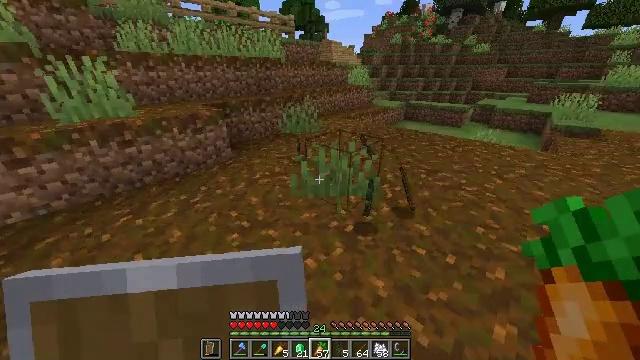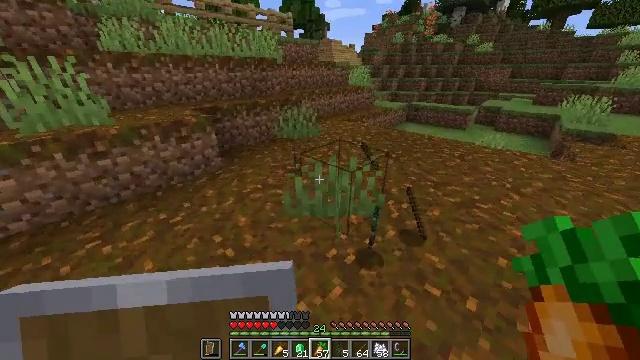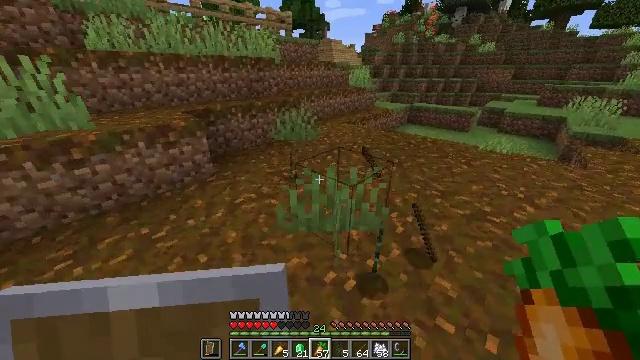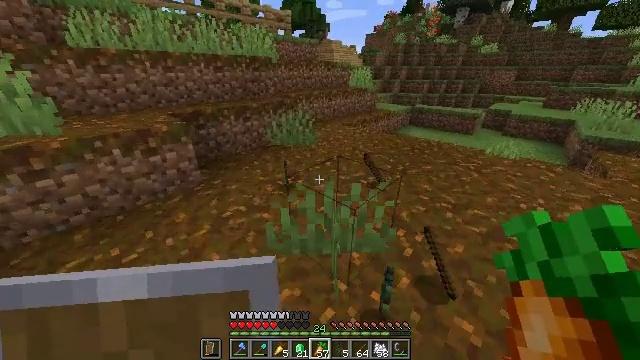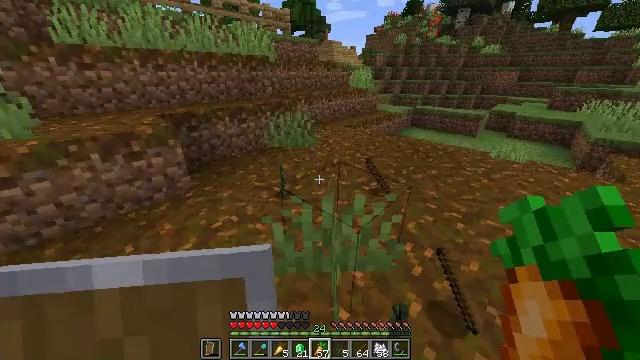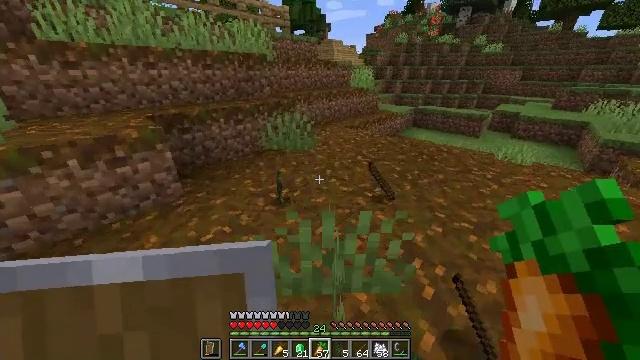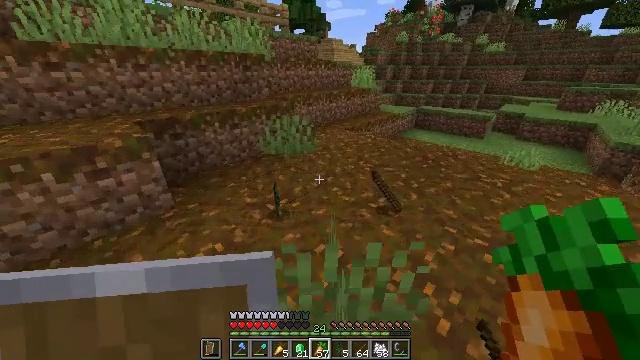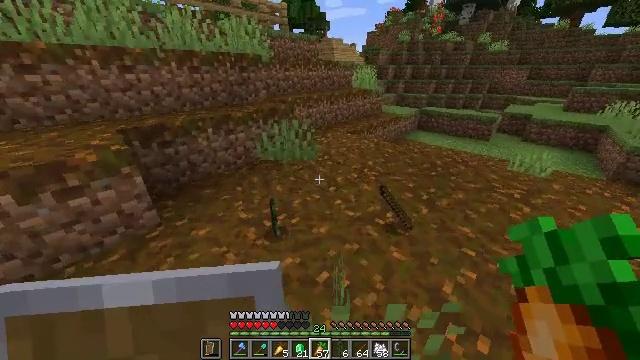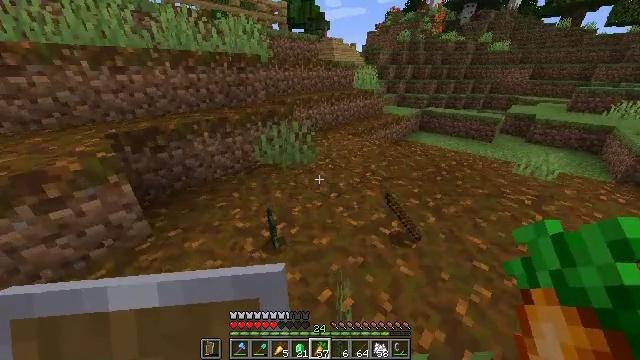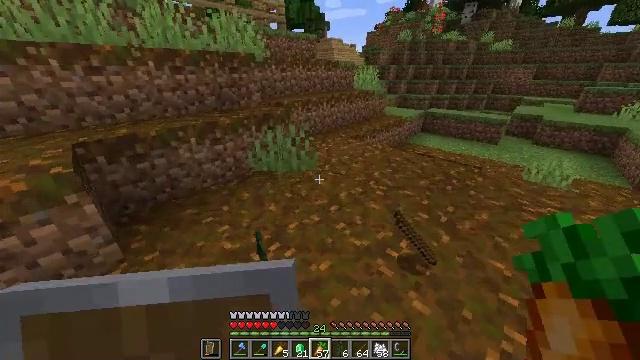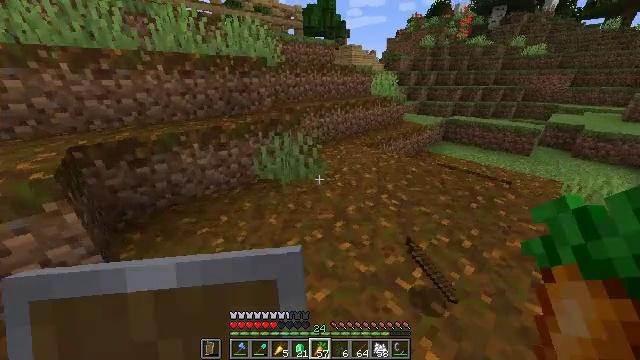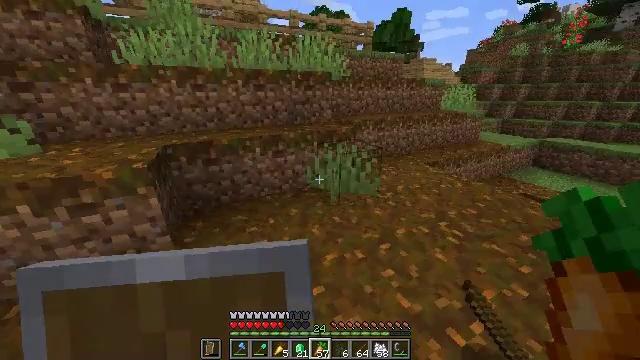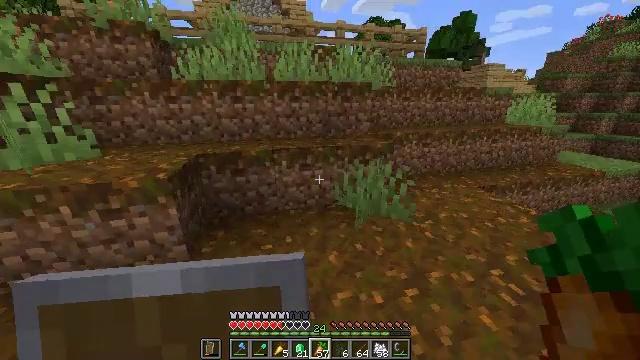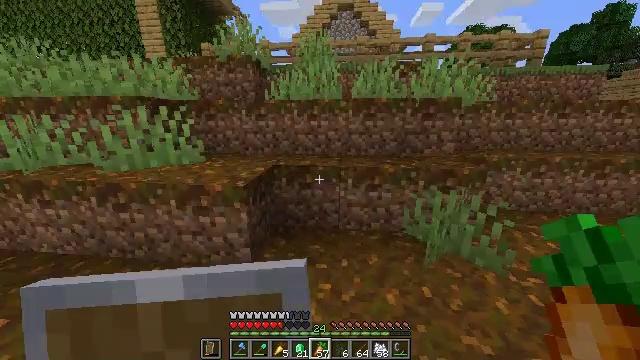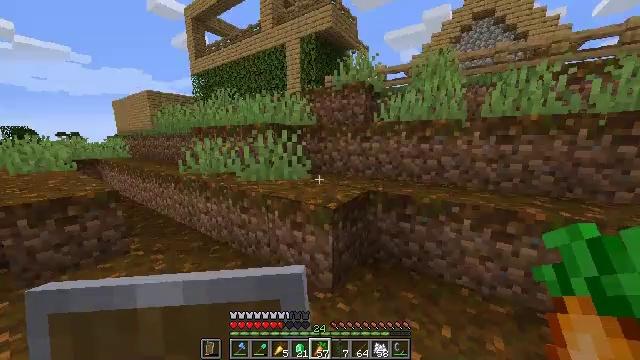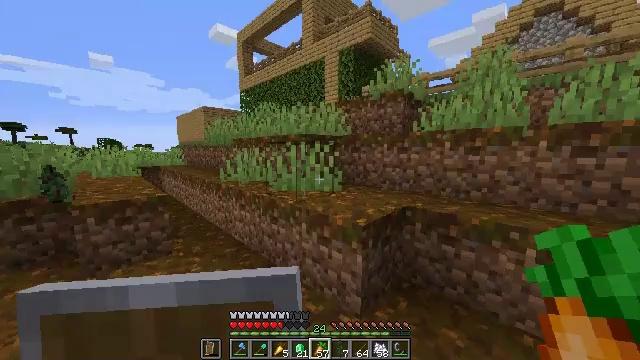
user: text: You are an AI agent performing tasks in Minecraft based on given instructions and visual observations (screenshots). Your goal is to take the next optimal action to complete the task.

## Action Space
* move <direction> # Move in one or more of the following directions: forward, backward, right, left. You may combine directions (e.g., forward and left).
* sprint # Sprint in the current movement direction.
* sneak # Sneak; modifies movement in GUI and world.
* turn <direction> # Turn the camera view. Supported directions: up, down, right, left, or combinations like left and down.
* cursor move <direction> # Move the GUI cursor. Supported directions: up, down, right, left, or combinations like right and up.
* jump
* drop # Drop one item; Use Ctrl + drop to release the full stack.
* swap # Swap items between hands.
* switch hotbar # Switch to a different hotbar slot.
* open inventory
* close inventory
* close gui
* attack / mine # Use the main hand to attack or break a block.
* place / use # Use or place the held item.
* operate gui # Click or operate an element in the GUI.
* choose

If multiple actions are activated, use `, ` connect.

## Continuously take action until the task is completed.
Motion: motion action
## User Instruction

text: Remove the topsoil to get podzol.
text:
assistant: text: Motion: move forward, sprint
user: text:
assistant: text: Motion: move forward, sprint
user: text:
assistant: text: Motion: move forward, sprint
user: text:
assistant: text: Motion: move forward, sprint
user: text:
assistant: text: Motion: move forward, sprint
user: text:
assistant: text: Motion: move forward, sprint
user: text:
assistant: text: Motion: move forward, sprint
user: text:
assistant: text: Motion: move forward, sprint
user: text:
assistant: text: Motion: move forward and move right, sprint
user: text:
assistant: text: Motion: move forward and move right, sprint, turn left and up
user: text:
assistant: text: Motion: move forward and move right, sprint, turn left and up
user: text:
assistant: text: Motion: move forward, sprint, turn left and up
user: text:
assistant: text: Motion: move forward, sprint, turn left and up
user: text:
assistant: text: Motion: move forward, sprint, turn left and up
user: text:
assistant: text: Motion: move forward, sprint, turn left and up
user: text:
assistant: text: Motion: move forward, sprint, turn left and up
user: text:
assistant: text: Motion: move forward, sprint, turn left and up
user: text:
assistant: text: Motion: move forward, sprint, turn left, jump
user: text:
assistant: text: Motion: move forward, sprint, jump
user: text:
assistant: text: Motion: move forward, sprint, jump
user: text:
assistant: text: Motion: move forward, sprint, jump
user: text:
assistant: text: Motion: move forward, sprint, jump
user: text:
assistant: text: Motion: move forward, sprint, jump
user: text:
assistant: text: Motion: move forward, sprint, turn right and down, jump
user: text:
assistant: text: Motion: move forward, sprint, turn right and down, jump
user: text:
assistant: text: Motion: move forward, sprint, jump
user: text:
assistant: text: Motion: move forward, sprint, jump
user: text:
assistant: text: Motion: move forward, sprint, jump
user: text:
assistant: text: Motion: move forward, sprint, jump
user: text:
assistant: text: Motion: move forward, sprint, jump